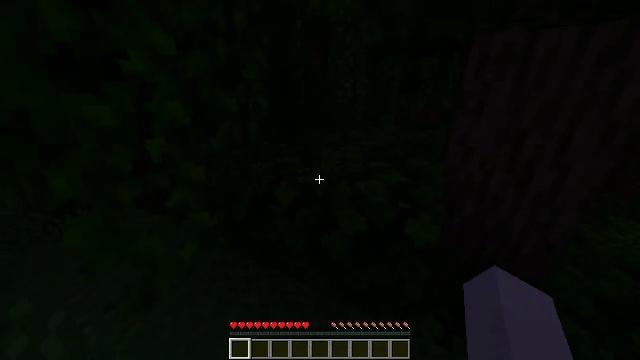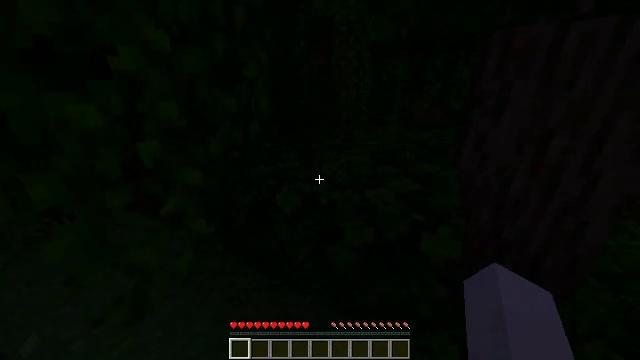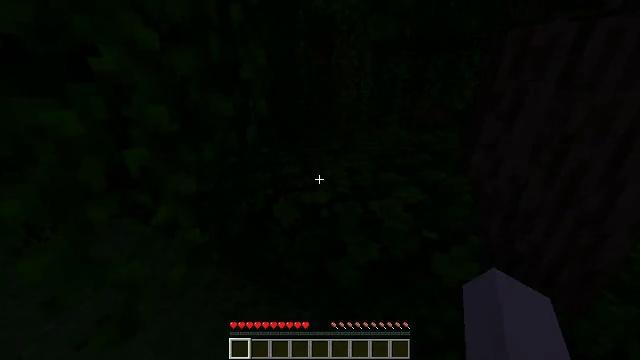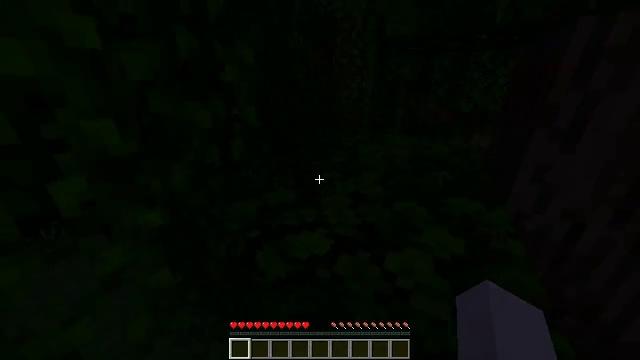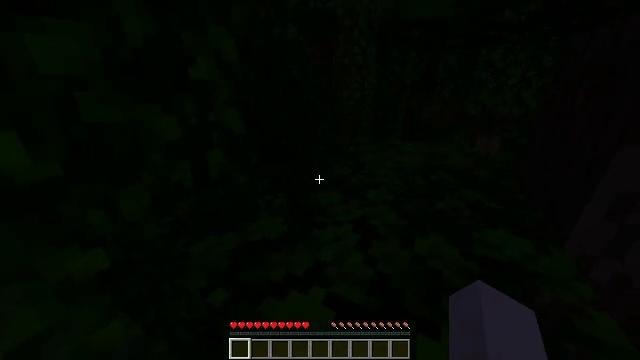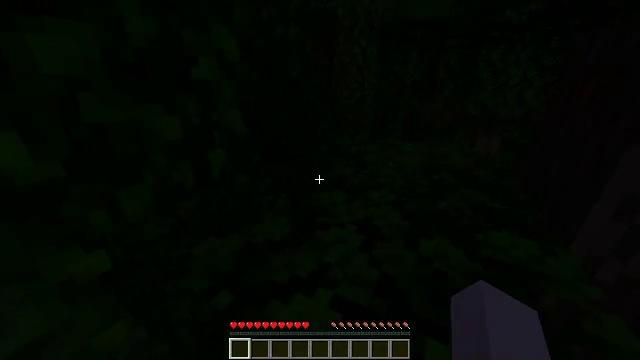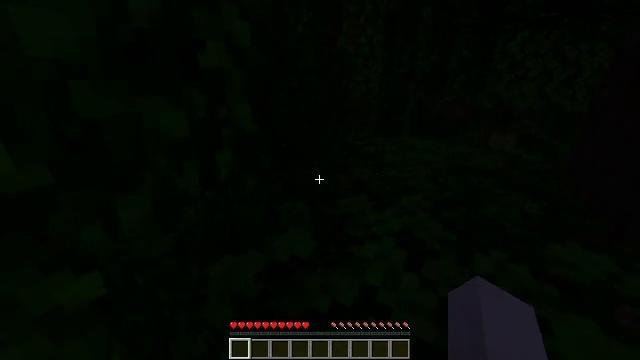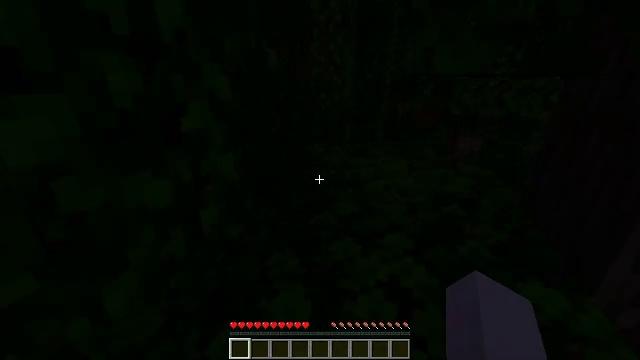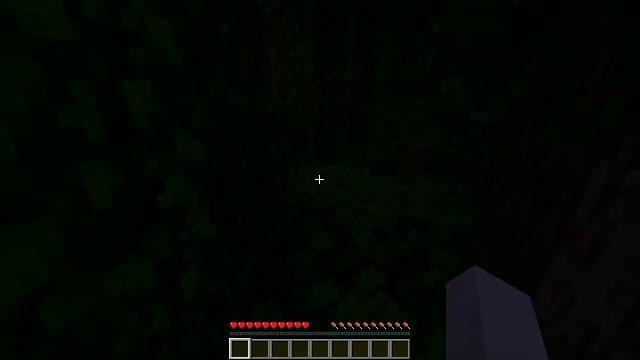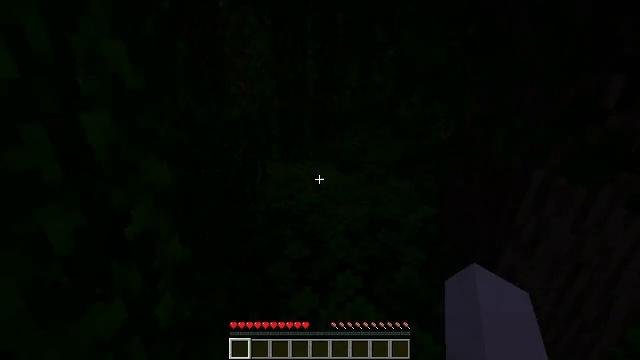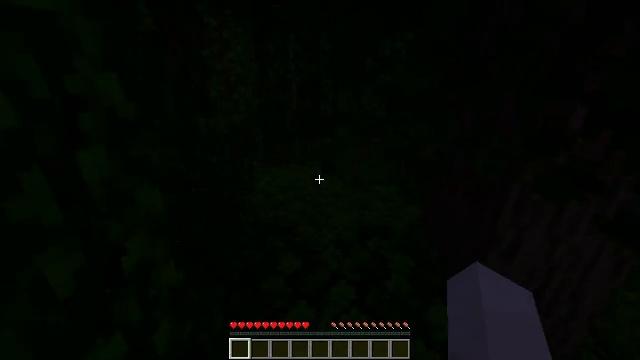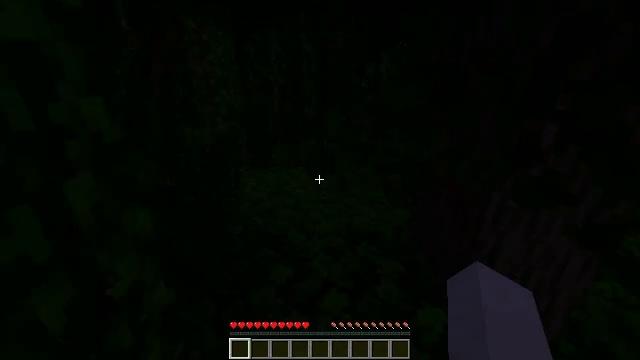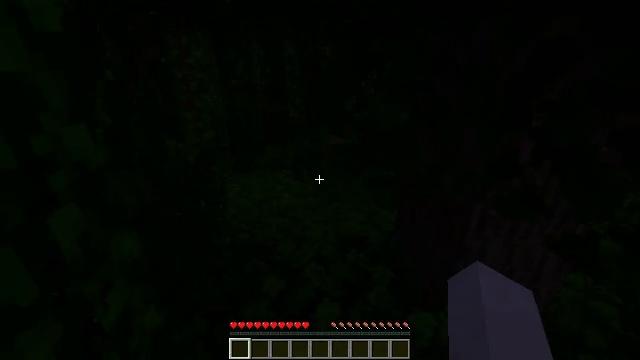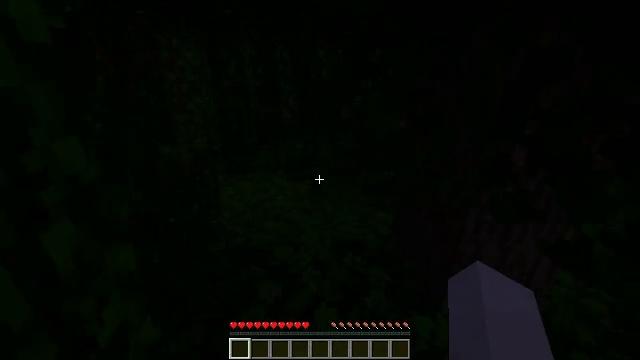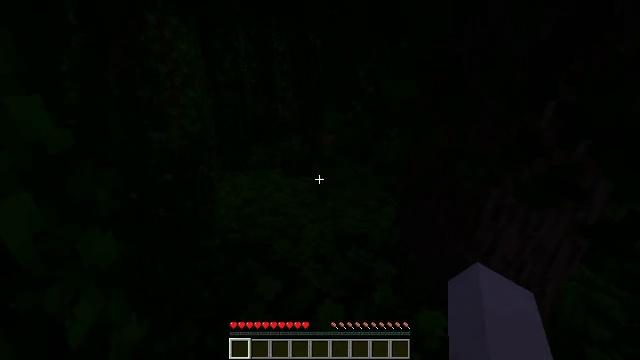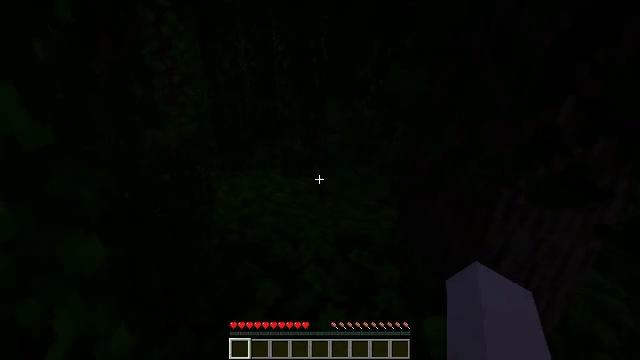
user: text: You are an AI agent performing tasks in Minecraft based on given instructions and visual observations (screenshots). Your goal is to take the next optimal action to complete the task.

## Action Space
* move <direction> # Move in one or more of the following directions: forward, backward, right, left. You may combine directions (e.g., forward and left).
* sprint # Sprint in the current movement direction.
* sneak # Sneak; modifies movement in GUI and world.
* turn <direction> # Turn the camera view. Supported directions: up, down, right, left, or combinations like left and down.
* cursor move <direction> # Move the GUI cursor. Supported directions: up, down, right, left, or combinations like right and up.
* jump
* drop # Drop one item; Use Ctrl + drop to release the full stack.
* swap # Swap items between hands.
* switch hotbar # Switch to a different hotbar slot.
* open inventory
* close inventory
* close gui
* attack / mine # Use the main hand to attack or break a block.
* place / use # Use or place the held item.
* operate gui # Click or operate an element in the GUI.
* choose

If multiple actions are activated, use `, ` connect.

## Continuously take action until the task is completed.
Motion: motion action
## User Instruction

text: Harvest bamboo from the farm.
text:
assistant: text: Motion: move forward, sprint
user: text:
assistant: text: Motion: move forward, sprint
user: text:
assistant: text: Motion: move forward
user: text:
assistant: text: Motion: move forward
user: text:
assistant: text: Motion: move forward
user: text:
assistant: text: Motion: move forward
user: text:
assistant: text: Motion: move forward, turn right, jump
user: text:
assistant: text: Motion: move forward, turn right, jump
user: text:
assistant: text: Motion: move forward, turn right and down, jump
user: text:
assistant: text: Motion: move forward, turn right, jump
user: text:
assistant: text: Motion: move forward, turn right, jump
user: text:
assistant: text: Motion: move forward, turn right
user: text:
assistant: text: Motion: move forward, turn right
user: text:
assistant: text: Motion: move forward
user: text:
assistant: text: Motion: move forward
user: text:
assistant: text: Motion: move forward
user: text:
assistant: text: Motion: move forward
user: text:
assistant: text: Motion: move forward
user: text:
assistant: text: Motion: move forward, sprint
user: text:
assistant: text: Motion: move forward, sprint
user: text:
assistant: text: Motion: move forward, sprint
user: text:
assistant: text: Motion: move forward, sprint
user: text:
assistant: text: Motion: move forward, turn left
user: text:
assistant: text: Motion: move forward, turn left
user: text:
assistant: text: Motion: move forward, turn left
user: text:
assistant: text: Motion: move forward, turn left
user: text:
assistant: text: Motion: move forward, turn left
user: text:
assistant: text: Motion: move forward, turn left
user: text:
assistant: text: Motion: move forward, turn left
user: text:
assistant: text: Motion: move forward